Aerial crown-view tile of a tropical tree (Barro Colorado Island, Panama), acquired 20250818:
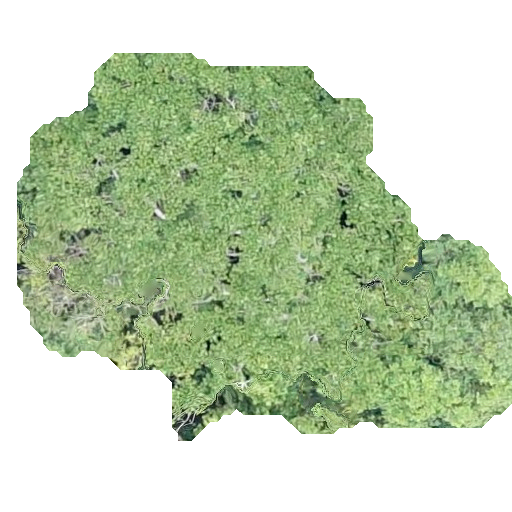
Species: Sterculia apetala
GBIF accepted scientific name: Sterculia apetala
Crown area: 197.968 m²